Interaction volume radius: 10 \u00c5
Interaction volume height: 25 \u00c5
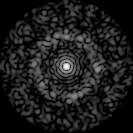
Disorder parameter: 0.8465